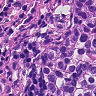
Metastatic tissue present: yes